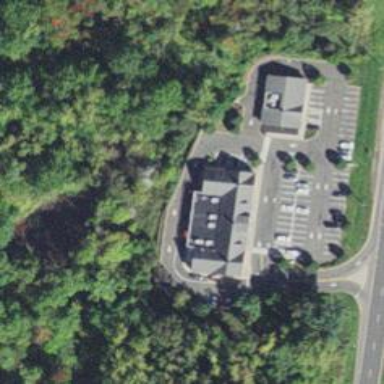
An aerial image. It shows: Veterinary facility.